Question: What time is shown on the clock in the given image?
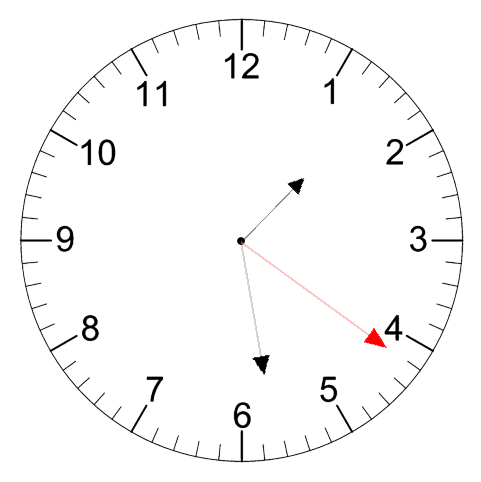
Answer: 01:28:21